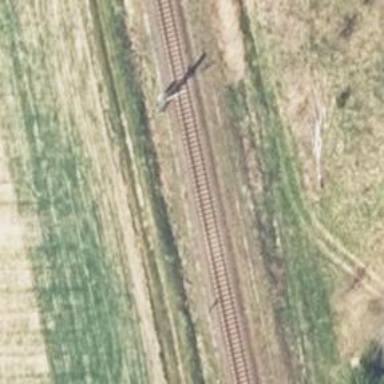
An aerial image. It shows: Railway signal.